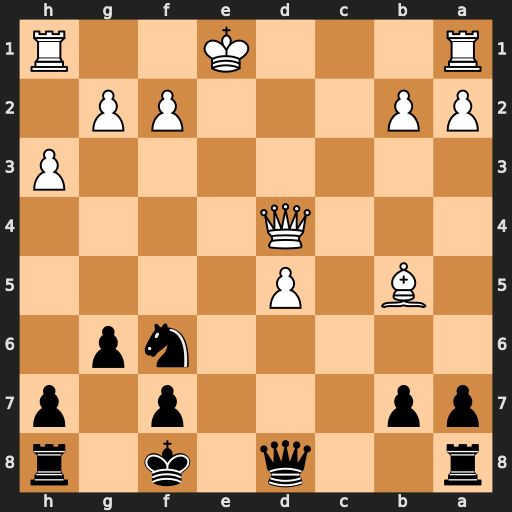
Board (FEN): r2q1k1r/pp3p1p/5np1/1B1P4/3Q4/7P/PP3PP1/R3K2R
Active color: b
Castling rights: KQ
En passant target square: -
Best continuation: Qa5+ Qd2 Qxb5